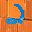
Label: 2